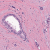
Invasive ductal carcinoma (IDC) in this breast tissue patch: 1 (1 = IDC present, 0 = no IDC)